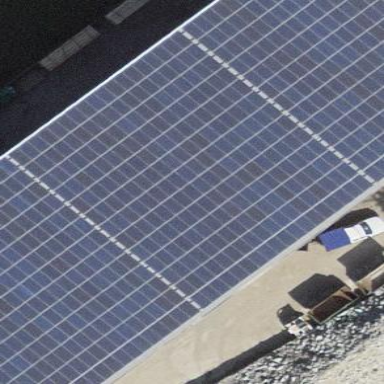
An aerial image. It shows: Solar power generator.